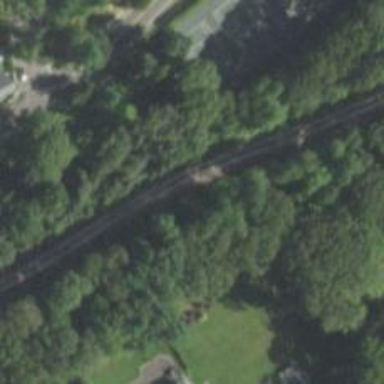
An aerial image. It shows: Railway tracks on embankment.